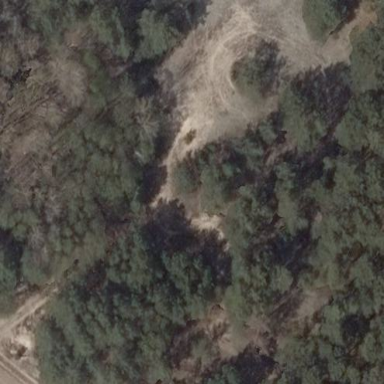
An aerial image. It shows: Sandy area within forest.